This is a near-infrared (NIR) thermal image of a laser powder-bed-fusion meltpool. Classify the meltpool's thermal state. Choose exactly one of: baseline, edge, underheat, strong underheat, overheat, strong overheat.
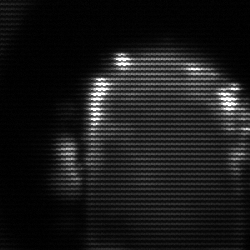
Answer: baseline